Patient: sex F, age 76
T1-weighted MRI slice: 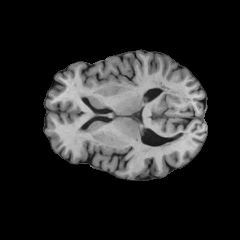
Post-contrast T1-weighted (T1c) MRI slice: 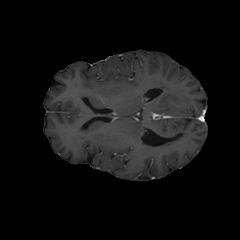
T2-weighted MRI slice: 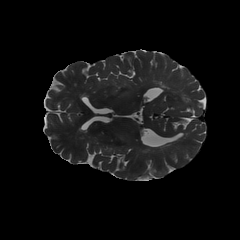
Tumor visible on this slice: yes
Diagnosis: Glioblastoma, IDH-wildtype
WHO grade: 4